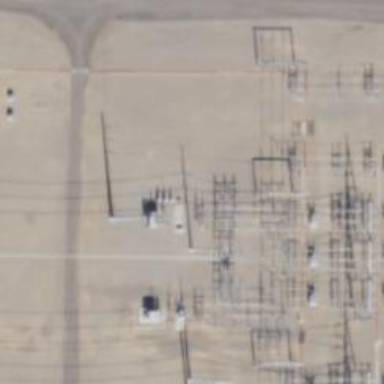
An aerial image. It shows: Switch for power supply.